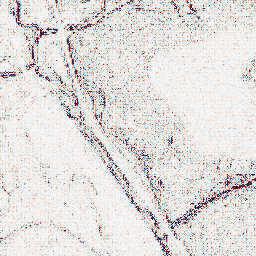
Category: wavelet
Decomposition family: wavelet_dwt
Decomposition parameters: wavelet: db2
level: 1
Upsampling method: nearest
Upsampling parameters: scale: 2
Upsampling scale: 2